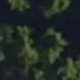
Vehicle type: Motorcycle